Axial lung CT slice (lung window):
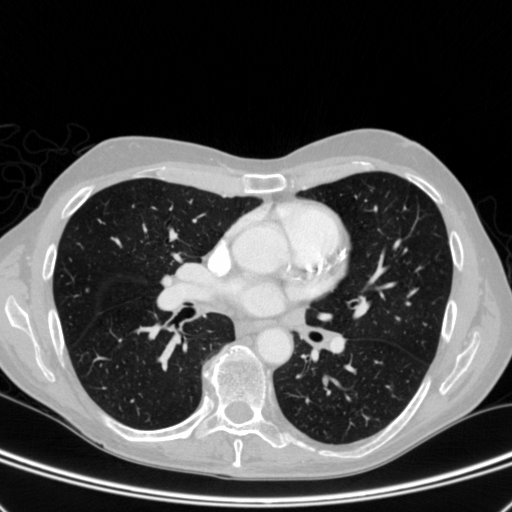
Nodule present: no